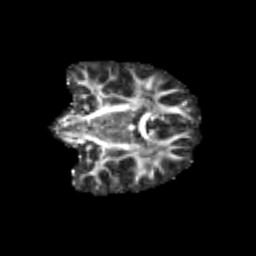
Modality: FA
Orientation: coronal
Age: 10
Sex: female
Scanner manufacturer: siemens
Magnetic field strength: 3 T
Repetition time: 3.8 s
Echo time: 0.07 s